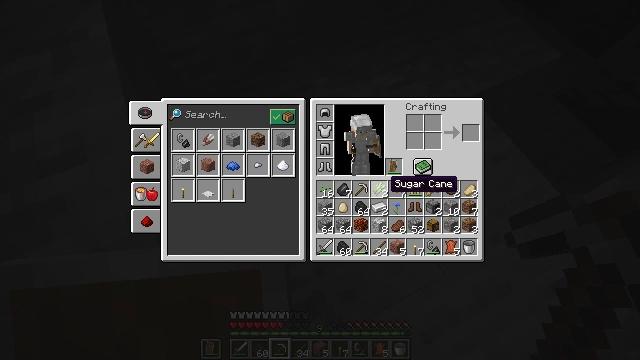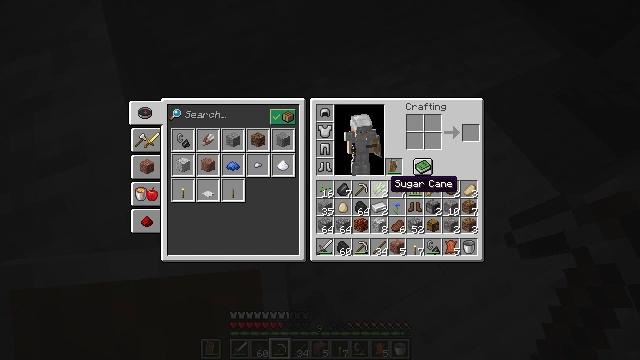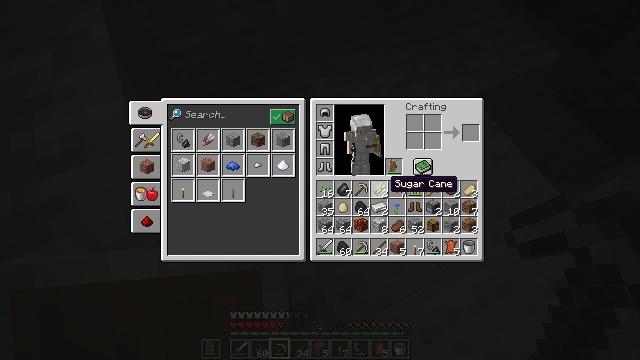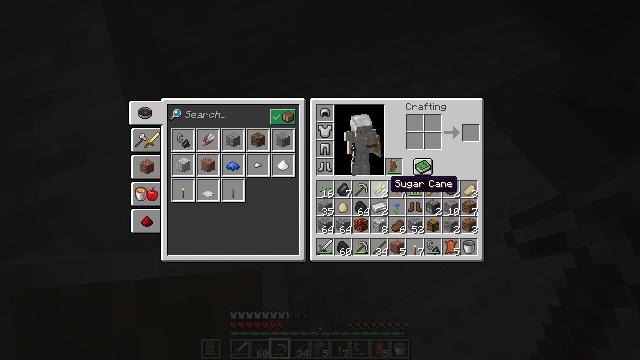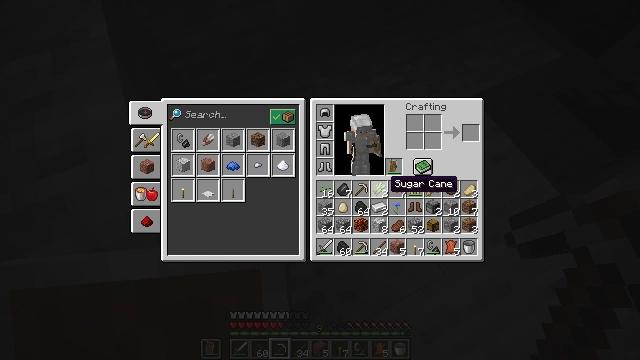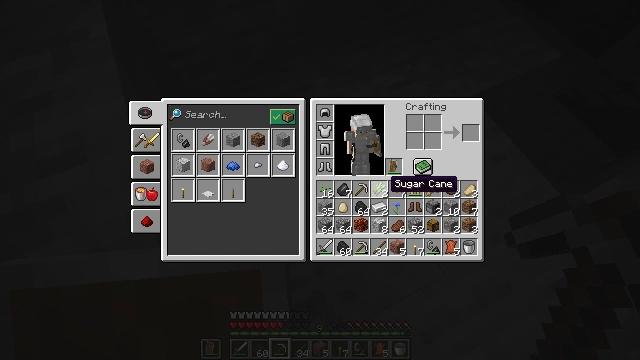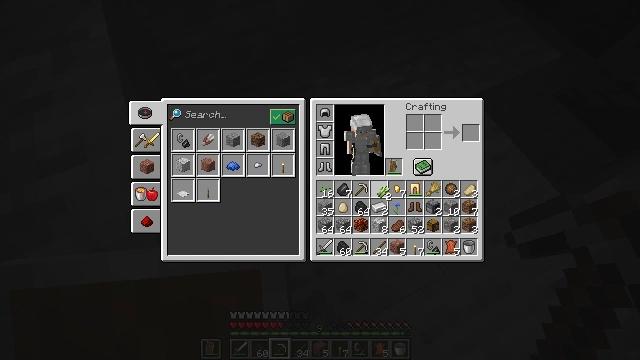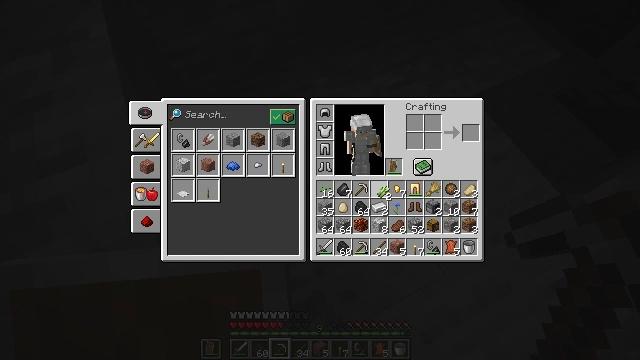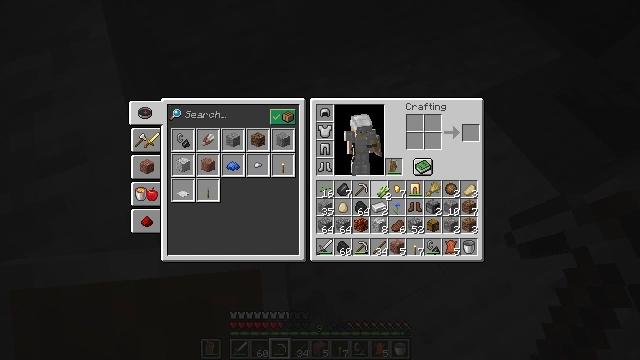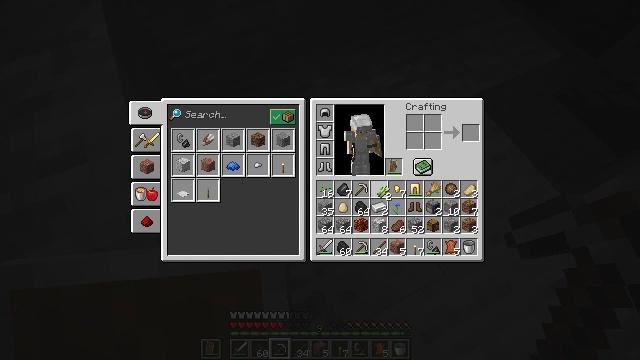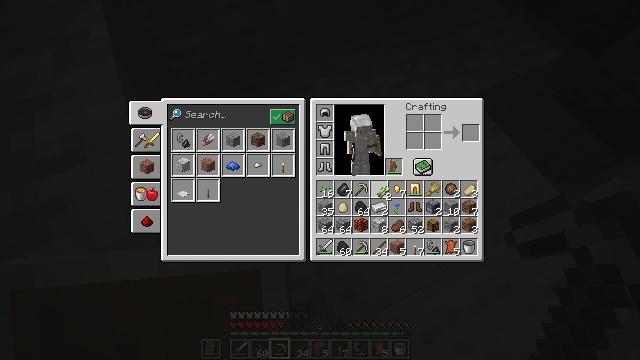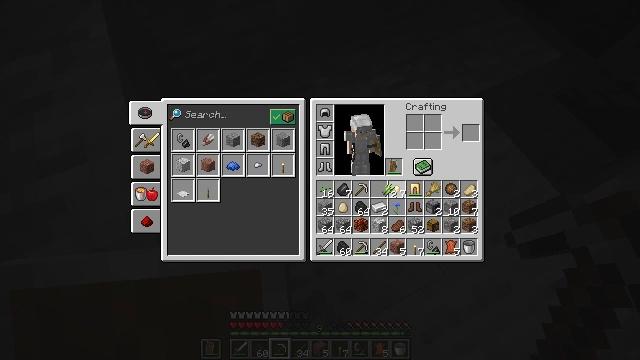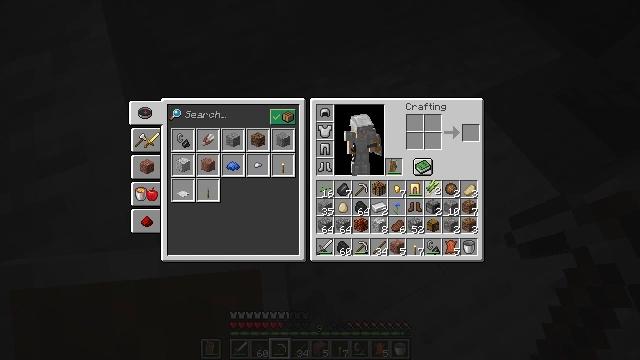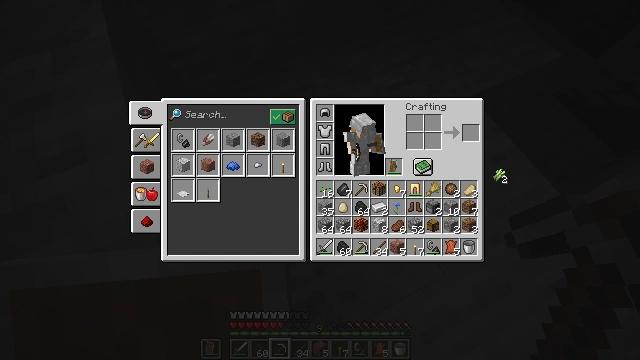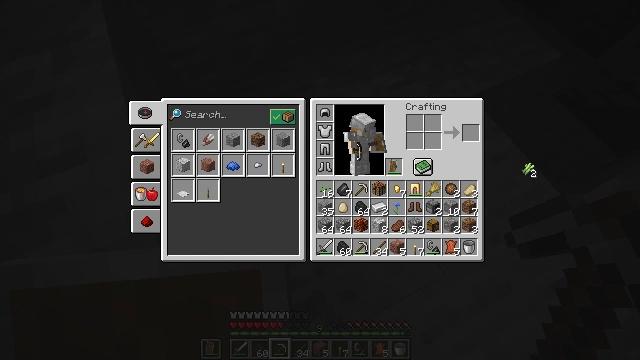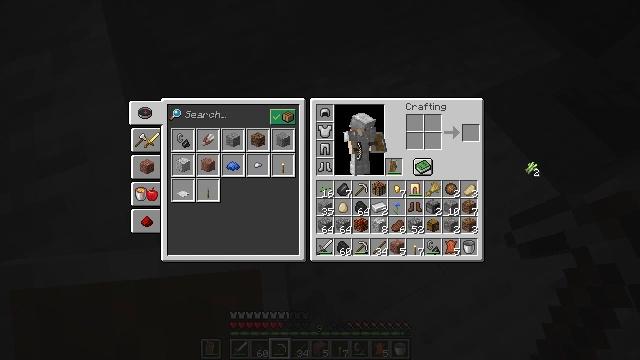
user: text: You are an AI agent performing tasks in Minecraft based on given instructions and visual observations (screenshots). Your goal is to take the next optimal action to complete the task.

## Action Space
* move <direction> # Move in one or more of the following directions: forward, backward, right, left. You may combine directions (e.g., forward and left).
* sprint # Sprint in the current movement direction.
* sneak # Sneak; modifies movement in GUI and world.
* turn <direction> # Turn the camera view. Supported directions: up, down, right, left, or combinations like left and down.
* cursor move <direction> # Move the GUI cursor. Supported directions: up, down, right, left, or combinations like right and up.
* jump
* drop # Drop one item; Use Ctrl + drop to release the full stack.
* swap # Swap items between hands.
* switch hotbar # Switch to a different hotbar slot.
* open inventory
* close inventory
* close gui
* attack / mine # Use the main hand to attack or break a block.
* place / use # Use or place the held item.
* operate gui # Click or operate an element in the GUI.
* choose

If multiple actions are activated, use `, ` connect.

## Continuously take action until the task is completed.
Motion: motion action
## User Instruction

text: Drop a sugar cane.
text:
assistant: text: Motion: no_op
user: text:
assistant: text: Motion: no_op
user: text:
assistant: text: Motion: no_op
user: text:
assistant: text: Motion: no_op
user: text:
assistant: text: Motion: no_op
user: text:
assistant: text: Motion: attack / mine
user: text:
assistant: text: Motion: attack / mine
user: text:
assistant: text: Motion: attack / mine
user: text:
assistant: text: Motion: attack / mine
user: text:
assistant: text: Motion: attack / mine
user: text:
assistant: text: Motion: attack / mine
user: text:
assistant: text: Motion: turn right, attack / mine
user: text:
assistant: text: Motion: turn right and up, attack / mine
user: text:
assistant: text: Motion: turn right, attack / mine
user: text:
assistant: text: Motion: attack / mine
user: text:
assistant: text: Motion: attack / mine
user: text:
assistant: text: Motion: attack / mine
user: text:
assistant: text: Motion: attack / mine
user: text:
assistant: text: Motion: attack / mine
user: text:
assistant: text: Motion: attack / mine
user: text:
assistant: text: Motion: attack / mine
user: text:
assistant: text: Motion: attack / mine
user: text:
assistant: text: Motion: attack / mine
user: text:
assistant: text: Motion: no_op
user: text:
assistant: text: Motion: no_op
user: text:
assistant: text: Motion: no_op
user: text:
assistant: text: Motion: no_op
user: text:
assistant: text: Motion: no_op
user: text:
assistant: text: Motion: no_op
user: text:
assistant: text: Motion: no_op